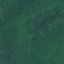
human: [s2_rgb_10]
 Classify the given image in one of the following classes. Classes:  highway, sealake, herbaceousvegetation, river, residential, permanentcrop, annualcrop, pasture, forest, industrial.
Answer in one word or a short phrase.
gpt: Forest